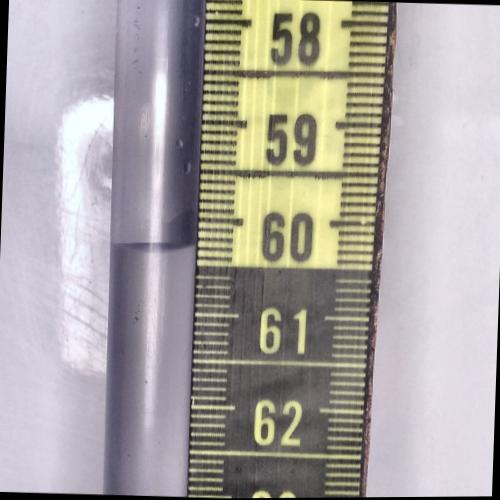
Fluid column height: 60.3 cm